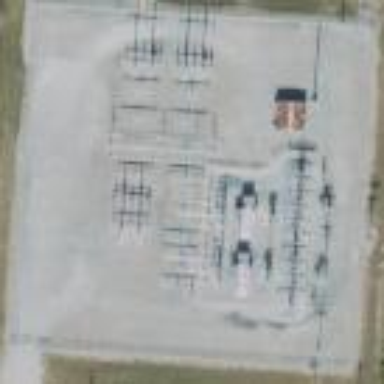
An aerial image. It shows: Outdoor distribution substation.